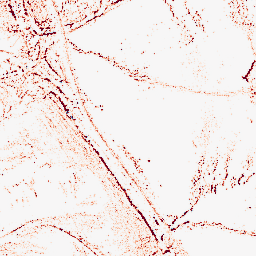
Category: morphological
Decomposition family: morphological_square
Decomposition parameters: operation: opening
size: 3
Upsampling method: lanczos
Upsampling parameters: scale: 8
Upsampling scale: 8